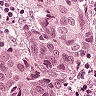
Metastatic tissue present: yes